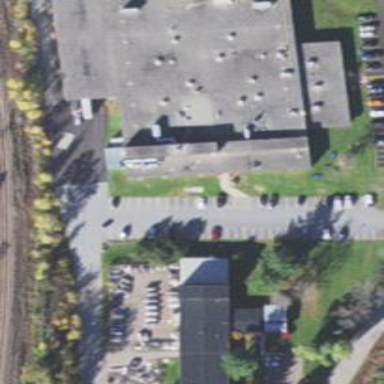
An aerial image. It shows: Industrial building.